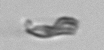
Label: detritus_transparent